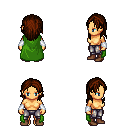
a pixel art fantasy rpg character, female body template, human, tanned skin, green cape, metal pants, brown long hairstyle, white cloth bracers, brown shoes, four views (front, back, left, right), 2x2 character sprite sheet, small pixel art, hard edges, no anti-aliasing